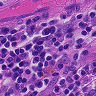
Metastatic tissue present: no